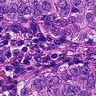
Metastatic tissue present: yes